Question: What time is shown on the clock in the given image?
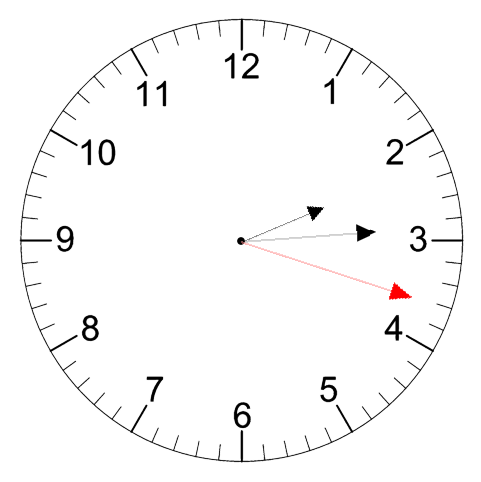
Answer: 02:14:18